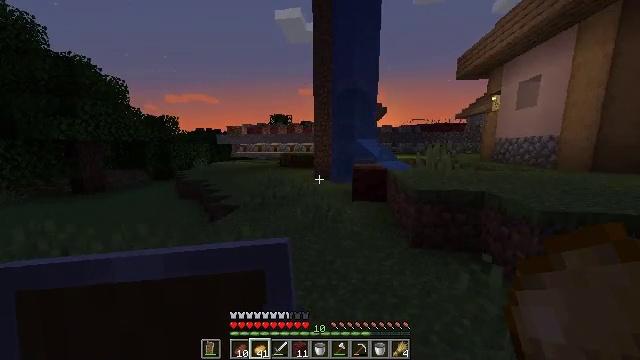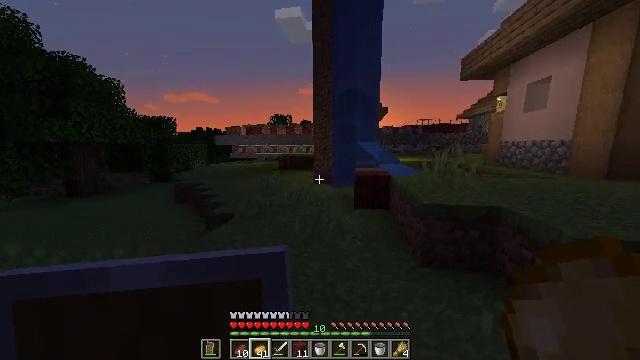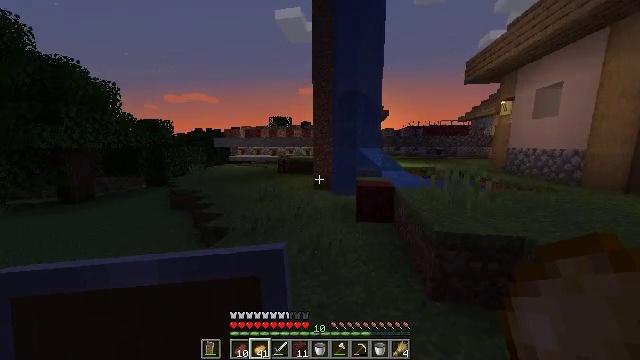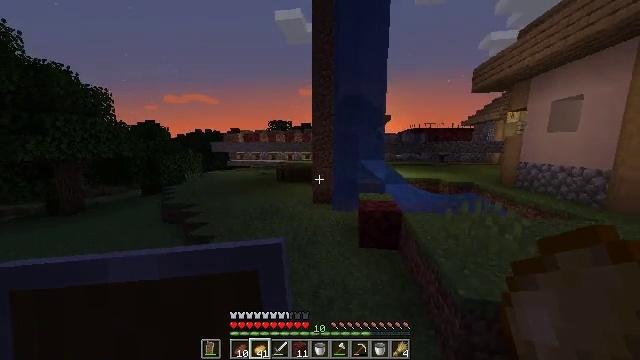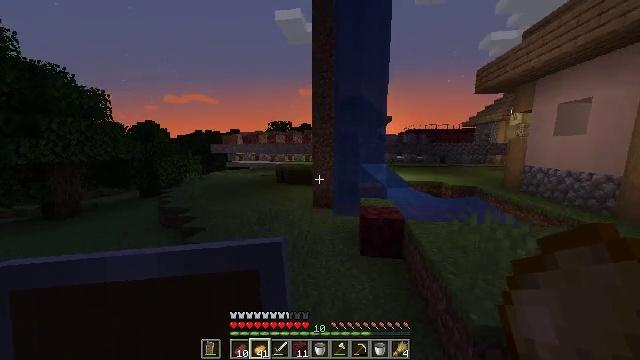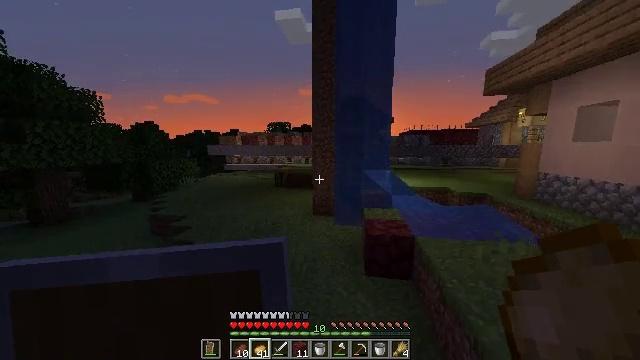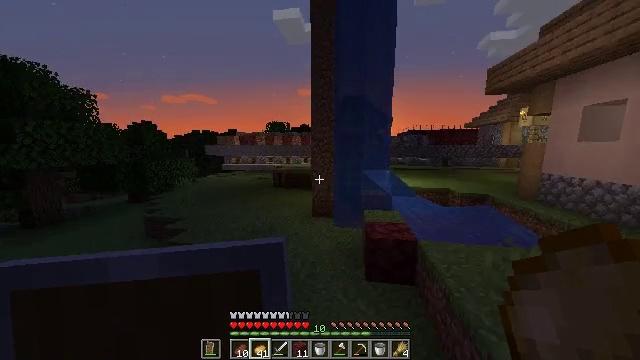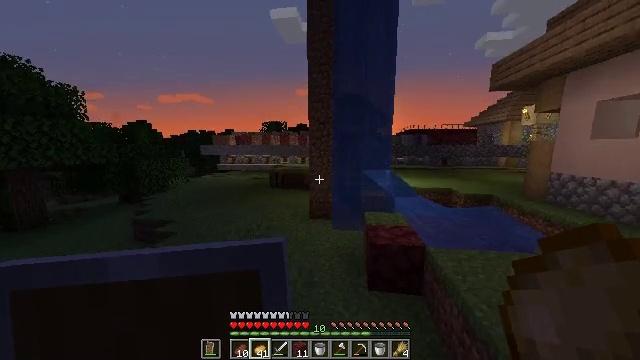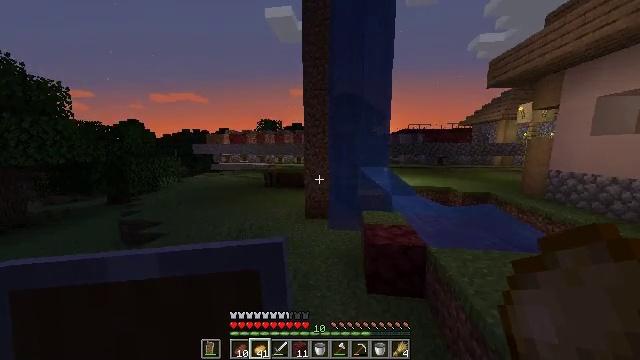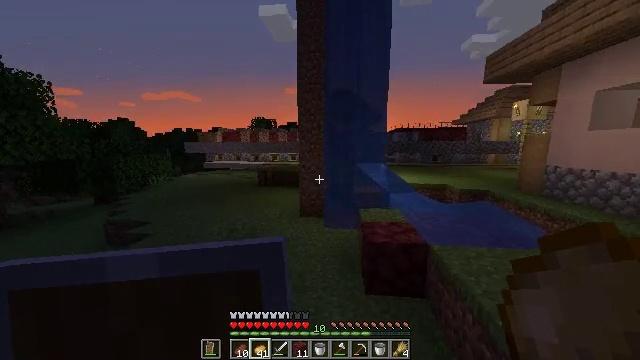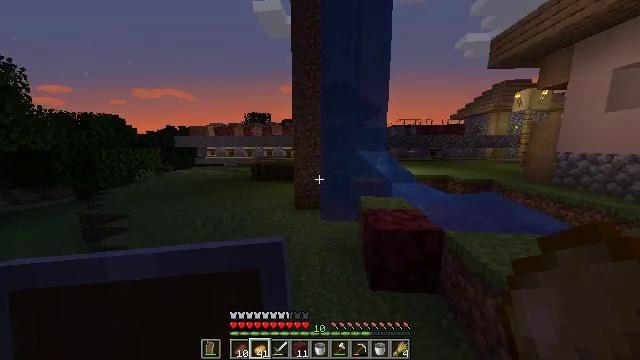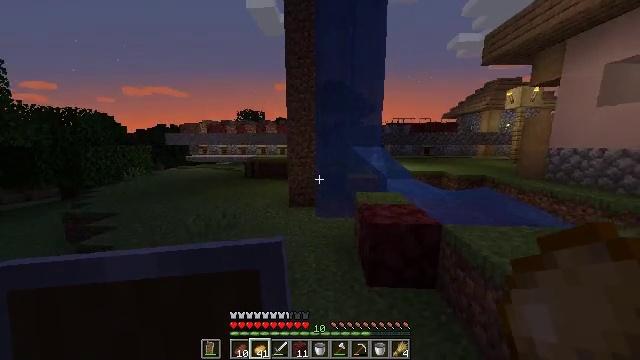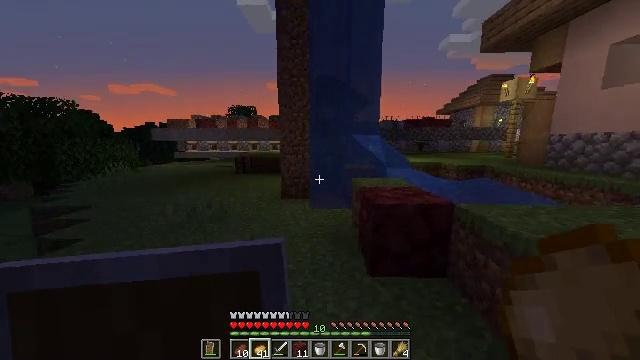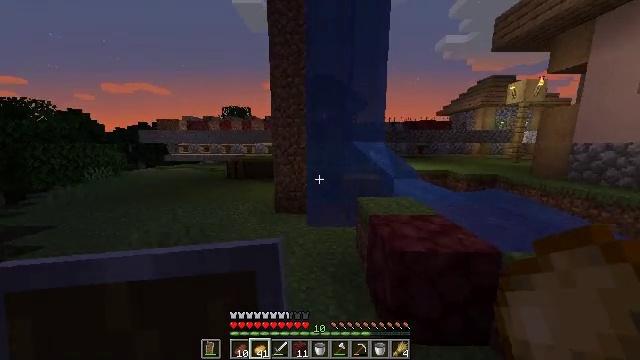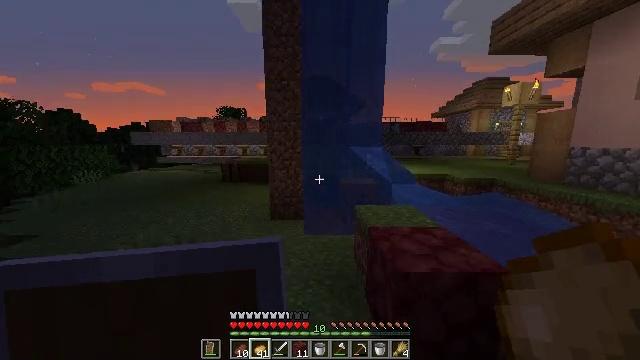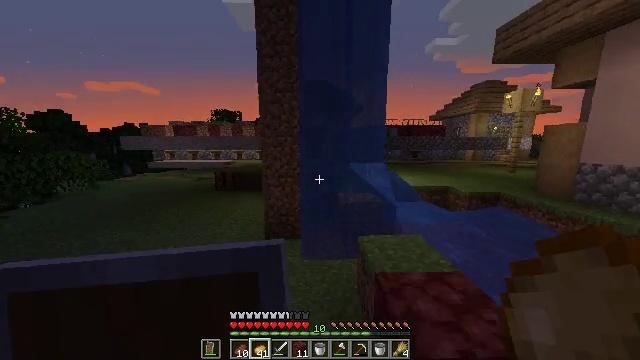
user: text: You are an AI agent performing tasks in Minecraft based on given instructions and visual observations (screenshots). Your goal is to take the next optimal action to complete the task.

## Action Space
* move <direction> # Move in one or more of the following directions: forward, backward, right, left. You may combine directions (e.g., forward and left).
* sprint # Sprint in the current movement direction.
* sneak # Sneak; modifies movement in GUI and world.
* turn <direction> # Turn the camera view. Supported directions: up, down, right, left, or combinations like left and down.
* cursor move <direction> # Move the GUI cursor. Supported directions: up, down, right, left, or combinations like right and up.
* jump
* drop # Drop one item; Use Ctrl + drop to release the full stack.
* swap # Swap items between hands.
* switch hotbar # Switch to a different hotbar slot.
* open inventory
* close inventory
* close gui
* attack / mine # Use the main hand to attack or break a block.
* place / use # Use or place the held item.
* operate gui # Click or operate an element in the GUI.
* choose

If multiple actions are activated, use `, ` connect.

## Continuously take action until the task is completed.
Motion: motion action
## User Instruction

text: Use a crafting table to create an emerald.
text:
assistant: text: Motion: move forward, jump
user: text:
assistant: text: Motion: move forward, jump
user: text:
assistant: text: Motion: move forward, jump
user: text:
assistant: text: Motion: move forward, jump
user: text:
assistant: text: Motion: move forward, jump
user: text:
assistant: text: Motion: move forward, jump
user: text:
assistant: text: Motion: move forward, jump
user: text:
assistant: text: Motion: move forward, turn right, jump
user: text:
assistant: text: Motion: move forward, turn right, jump
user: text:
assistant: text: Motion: move forward, turn right, jump
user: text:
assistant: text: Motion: move forward, turn right, jump
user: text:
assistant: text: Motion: move forward, turn right, jump
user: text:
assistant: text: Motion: move forward, jump
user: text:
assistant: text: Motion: move forward, turn right, jump
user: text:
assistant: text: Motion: move forward, jump
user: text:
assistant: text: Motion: move forward, turn right, jump
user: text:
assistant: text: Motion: move forward, turn right, jump
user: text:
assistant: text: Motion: move forward, turn right
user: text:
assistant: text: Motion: move forward, turn right
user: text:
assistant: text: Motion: move forward, turn right
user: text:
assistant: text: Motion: move forward, turn right
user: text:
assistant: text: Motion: move forward
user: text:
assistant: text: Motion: move forward
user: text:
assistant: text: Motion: move forward
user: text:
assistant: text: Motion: move forward
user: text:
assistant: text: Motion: move forward, turn left and up, jump
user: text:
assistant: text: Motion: move forward, turn left and up, jump
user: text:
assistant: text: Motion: turn left and up, jump
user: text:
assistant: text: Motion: turn left and up, jump
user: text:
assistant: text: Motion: jump